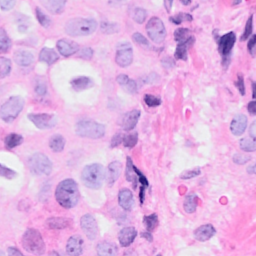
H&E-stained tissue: Breast